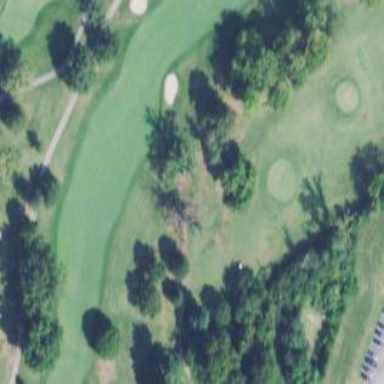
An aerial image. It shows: Grassy area designated as golf fairway.